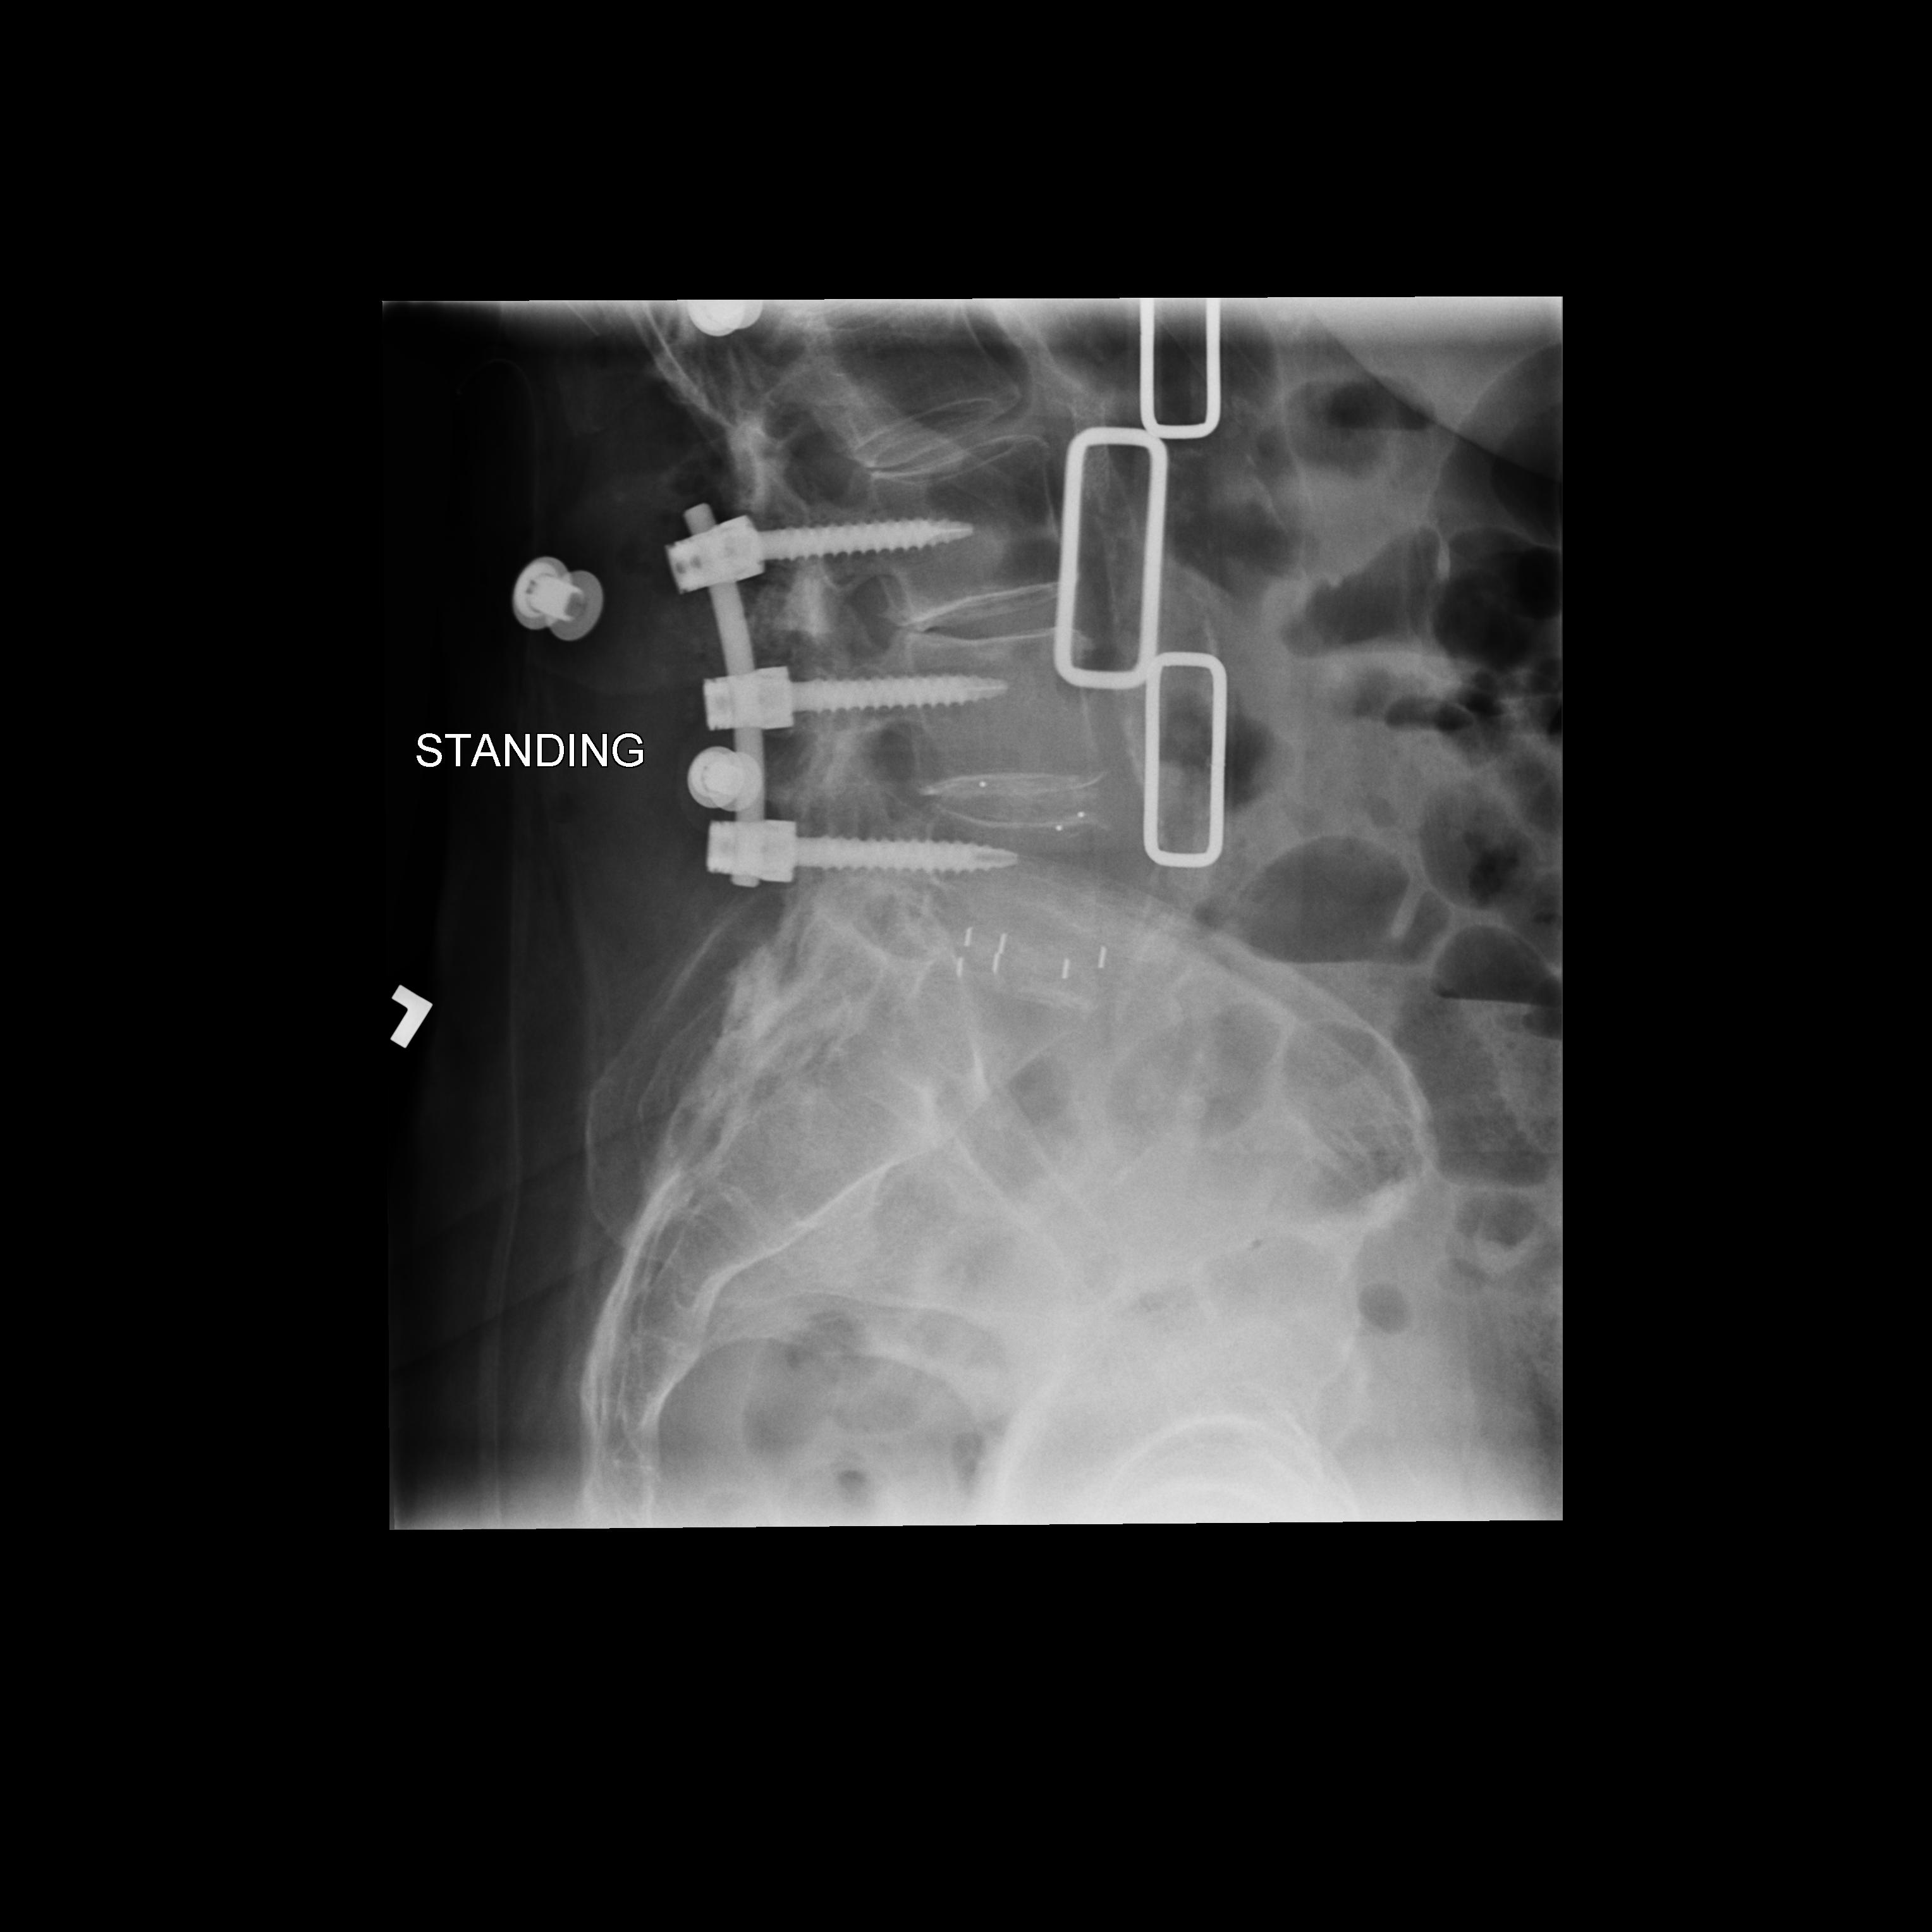
View: L5 S1
Implant manufacturer: orthofix firebird